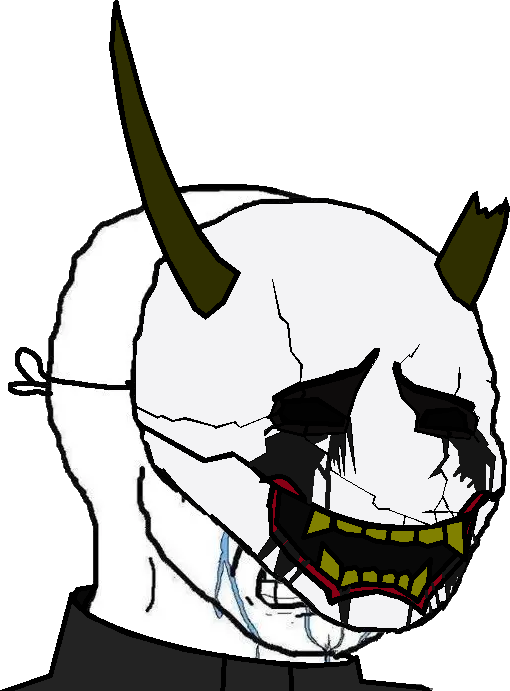
Label: 5_Crying_Wojak